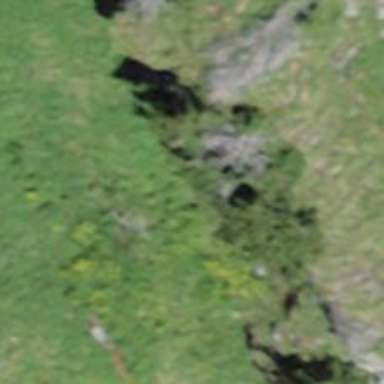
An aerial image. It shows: Needle-leaved tree in nature.